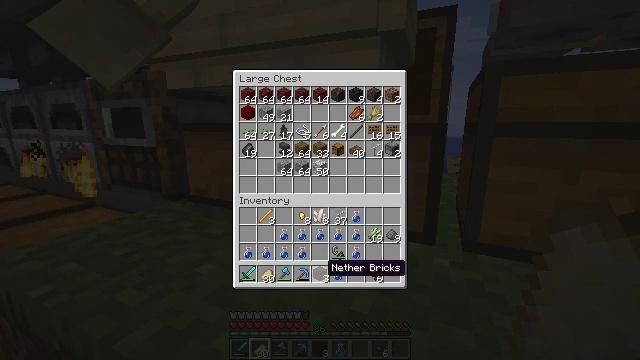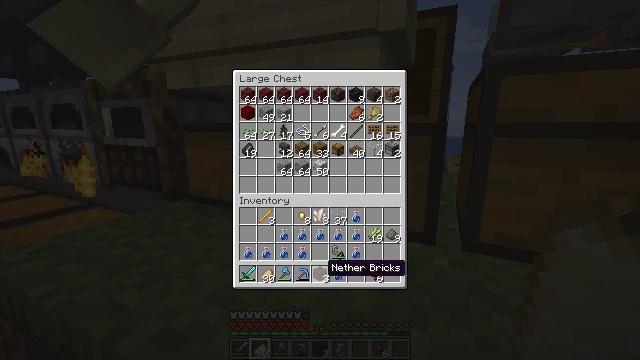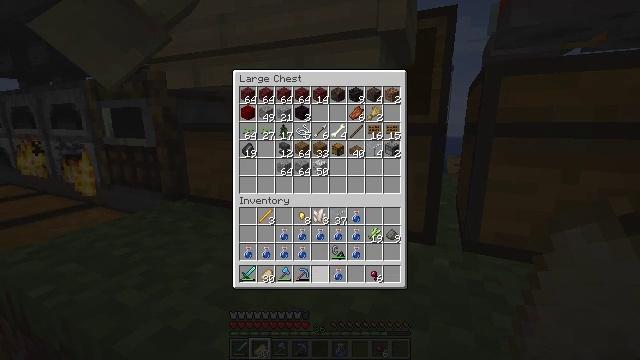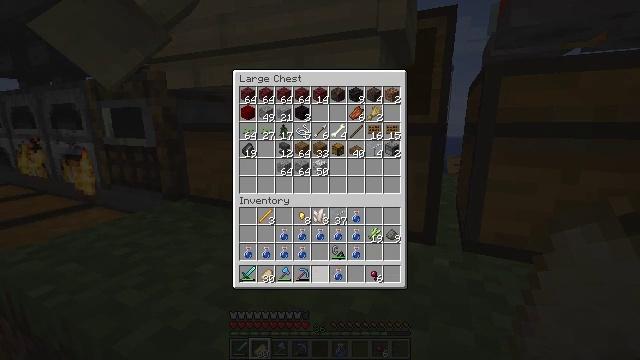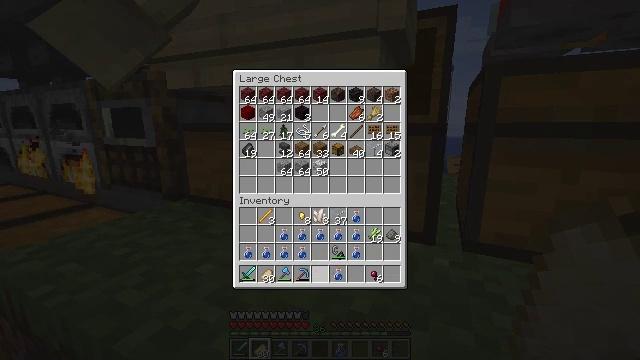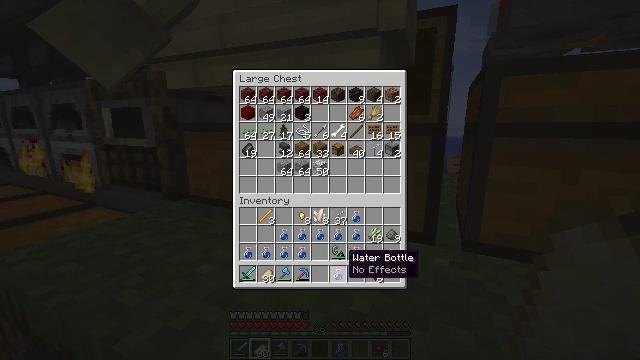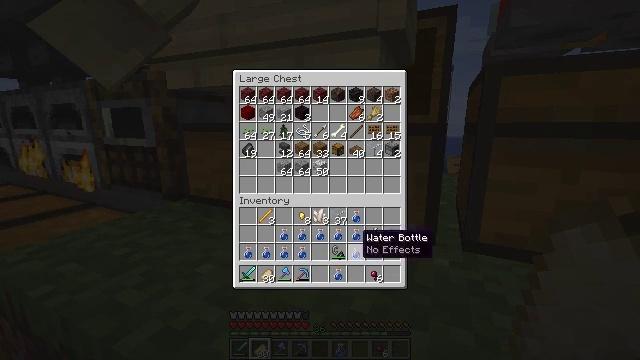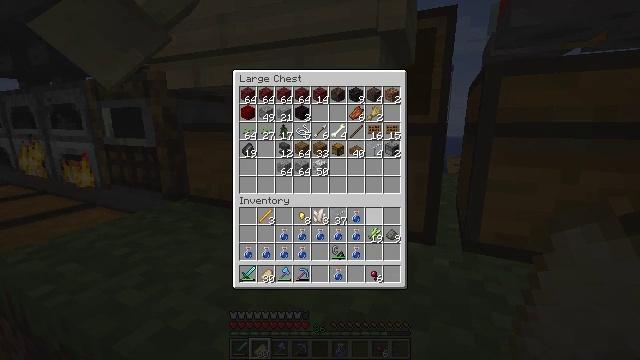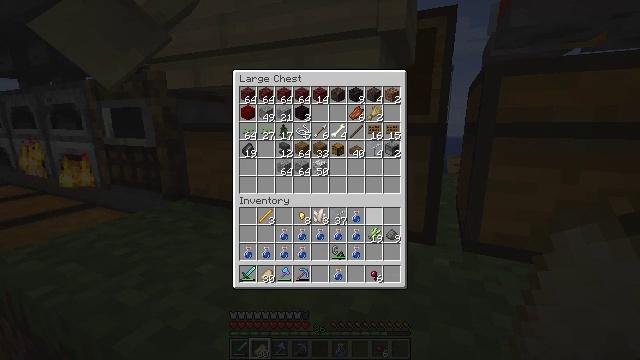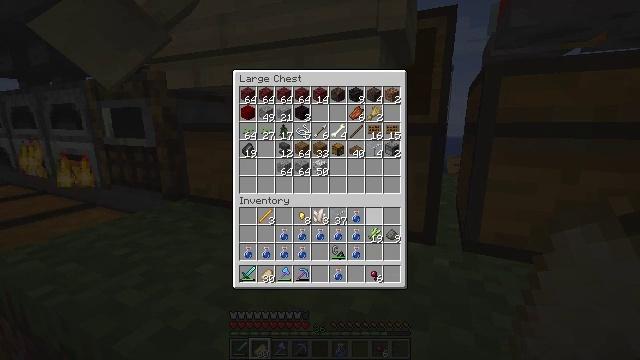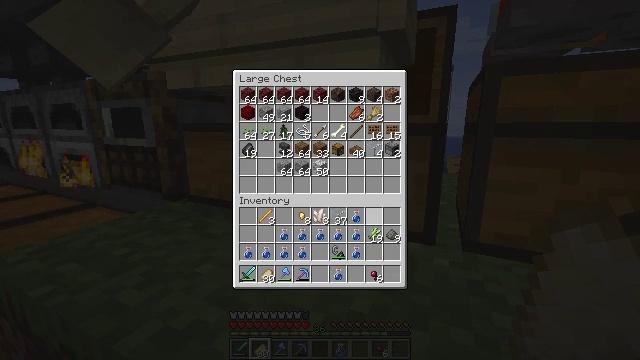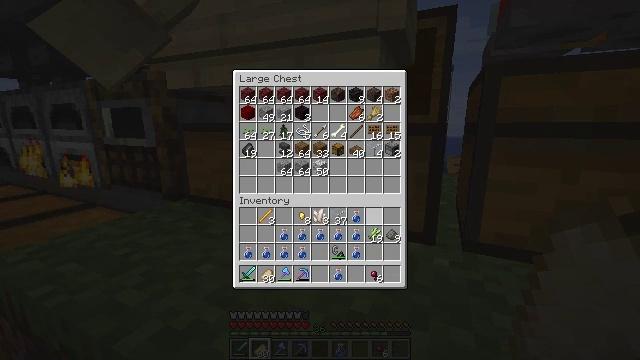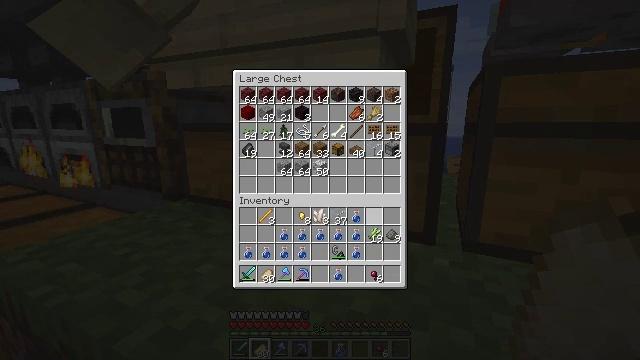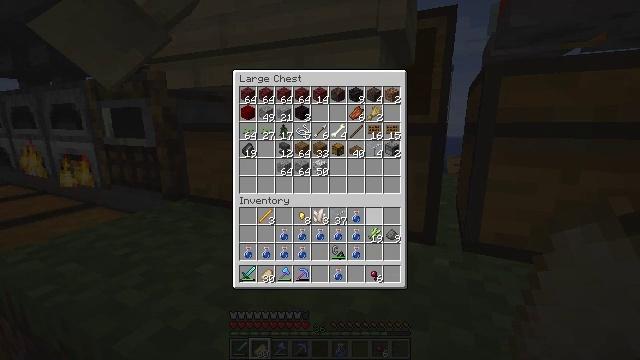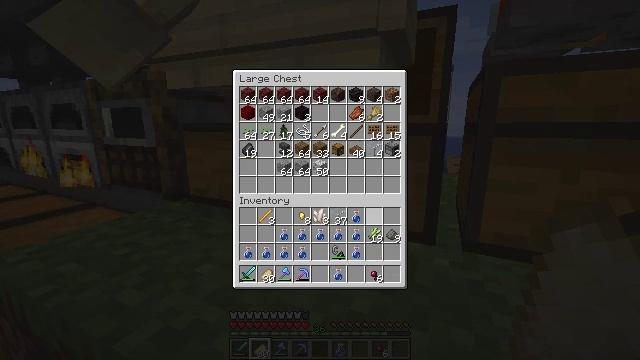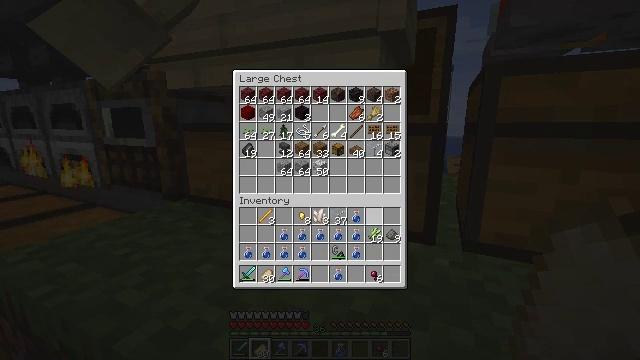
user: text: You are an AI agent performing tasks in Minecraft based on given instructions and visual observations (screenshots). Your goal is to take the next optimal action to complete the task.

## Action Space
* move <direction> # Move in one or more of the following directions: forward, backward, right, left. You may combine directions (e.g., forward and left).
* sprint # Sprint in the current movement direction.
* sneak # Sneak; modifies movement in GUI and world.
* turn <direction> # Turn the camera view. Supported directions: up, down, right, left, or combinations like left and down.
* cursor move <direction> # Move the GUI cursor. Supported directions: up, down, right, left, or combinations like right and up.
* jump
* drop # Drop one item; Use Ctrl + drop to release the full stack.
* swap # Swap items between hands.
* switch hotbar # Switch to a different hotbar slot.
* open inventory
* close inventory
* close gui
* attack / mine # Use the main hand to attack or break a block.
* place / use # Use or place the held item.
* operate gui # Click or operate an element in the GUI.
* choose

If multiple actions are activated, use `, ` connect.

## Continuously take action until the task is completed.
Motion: motion action
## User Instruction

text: Open inventory and craft sugar with sugarcane.
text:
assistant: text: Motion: sneak
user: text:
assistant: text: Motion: sneak, operate gui
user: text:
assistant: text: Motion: sneak, operate gui
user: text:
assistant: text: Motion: sneak
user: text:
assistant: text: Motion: sneak, cursor move right and up
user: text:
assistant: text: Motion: sneak, cursor move right and up
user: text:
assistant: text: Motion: sneak, cursor move right and up
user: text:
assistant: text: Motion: sneak, cursor move up
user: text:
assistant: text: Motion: sneak
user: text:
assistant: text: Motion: sneak
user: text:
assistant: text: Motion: sneak
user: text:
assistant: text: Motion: sneak
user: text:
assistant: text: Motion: sneak, cursor move right
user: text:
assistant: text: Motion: no_op
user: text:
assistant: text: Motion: no_op
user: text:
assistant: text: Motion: no_op
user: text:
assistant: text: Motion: no_op
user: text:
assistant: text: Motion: no_op
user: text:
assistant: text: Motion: no_op
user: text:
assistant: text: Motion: no_op
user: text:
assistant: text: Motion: no_op
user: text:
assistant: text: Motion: no_op
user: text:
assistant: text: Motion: no_op
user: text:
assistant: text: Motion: no_op
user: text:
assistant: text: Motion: no_op
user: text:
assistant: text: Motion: no_op
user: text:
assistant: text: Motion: no_op
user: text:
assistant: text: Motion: no_op
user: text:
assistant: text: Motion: no_op
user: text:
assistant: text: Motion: no_op